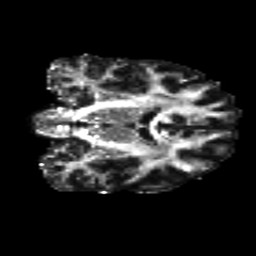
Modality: FA
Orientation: coronal
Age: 29
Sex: female
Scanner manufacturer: siemens
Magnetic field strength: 3 T
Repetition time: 8.8 s
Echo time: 0.085 s